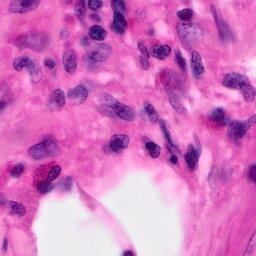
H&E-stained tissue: Pancreatic